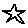
Label: star